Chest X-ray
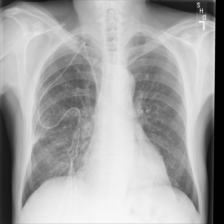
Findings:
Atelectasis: negative
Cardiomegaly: negative
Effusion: negative
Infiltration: positive
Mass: negative
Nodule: negative
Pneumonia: negative
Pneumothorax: negative
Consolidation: negative
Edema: negative
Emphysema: negative
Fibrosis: negative
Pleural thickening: negative
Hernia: negative